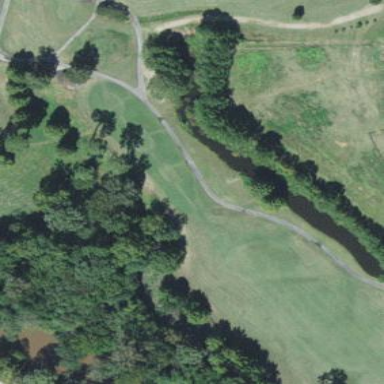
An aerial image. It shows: Water hazard in golf course. The hazard is natural water feature.